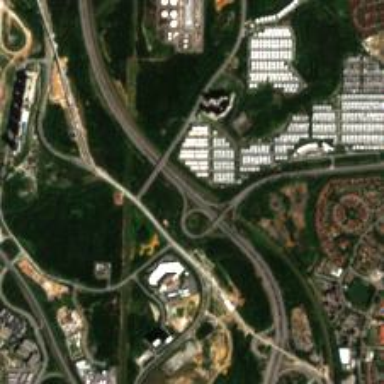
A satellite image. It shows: Motorway junction.